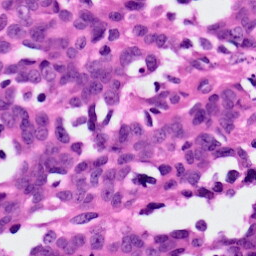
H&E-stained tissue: Ovarian